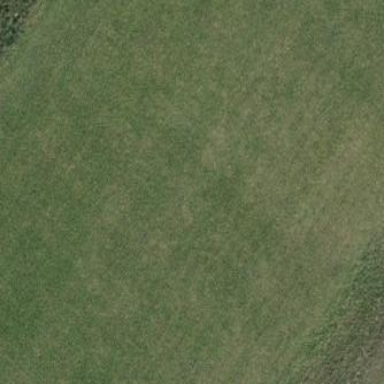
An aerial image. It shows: Grass pitch used for soccer.